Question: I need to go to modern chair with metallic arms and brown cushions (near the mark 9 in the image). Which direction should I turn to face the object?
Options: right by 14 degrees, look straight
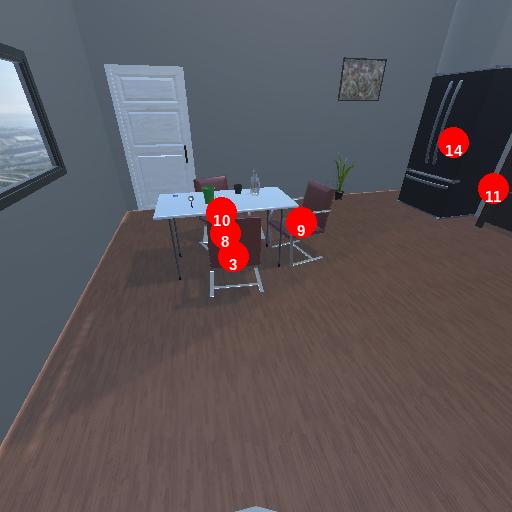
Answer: right by 14 degrees